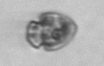
Label: Heterocapsa_rotundata